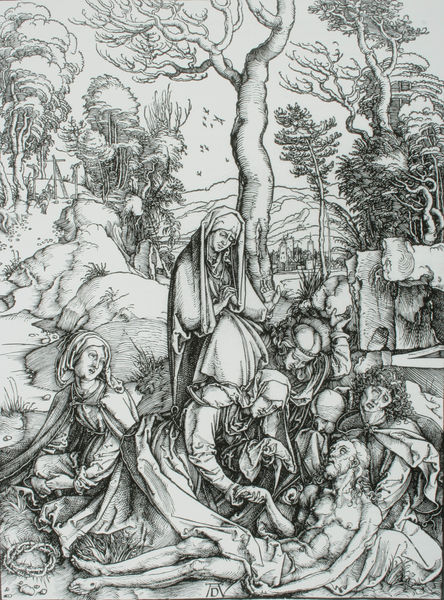
Titel: Große Passion - Die Beweinung Christi
Künstler: Albrecht Dürer
Institution: (Seriendruck)
Schlagwörter: baum, berg, gott, hand, himmel, mann, nackt, weiß, bäume, frauen, landschaft, menschen, sitzen, äste, frau, hintergrund, männer, schwarz, szene, zeichnung, gras, tuch, alt, bart, halten, johannes, tod, tot, trauer, hände, signatur, erde, gräser, natur, stamm, vögel, wind, zweige, gewand, haare, tücher, gewänder, locken, renaissance, wald, engel, deutschland, holzschnitt, liegen, berge, linien, figuren, kopftuch, halbnackt, liegend, tusche, greis, krank, buch, kreuz, rippen, weinen, druck, schwarzweiss, initialen, monogramm, radierung, stich, knien, grasbüschel, beten, kranz, tinte, kreuze, sarg, gestorben, christus, grab, jesus, kreuzabnahme, kreuzigung, pieta, stigmata, wundmale, leid, leiden, mittelalter, kopftücher, dürer, maria, kupferstich, magdalena, betend, beweinung, grabhöhle, jerusalem, maria magdalena, trauern, dornenkrone, grablegung, marien, helfen, christi, klagen, mager, grabkammer, grablege, golgotha, albrecht, albrecht dürer, passion, mitleid, evangelist, golgatha, klage, leidend, schongauer, beweinen, bögel, drei kreuze, dürermonogramm, grag, handhalten, leidenausdruck, offenes grab, passionszyklus, vägel